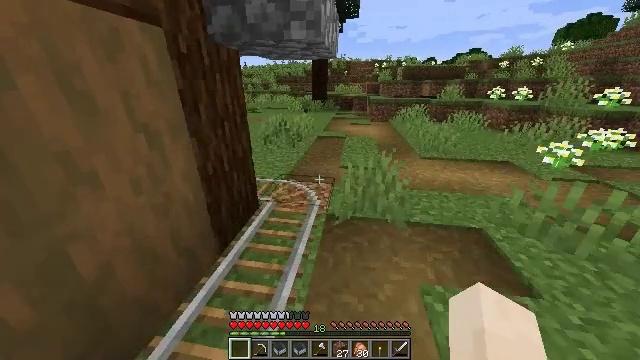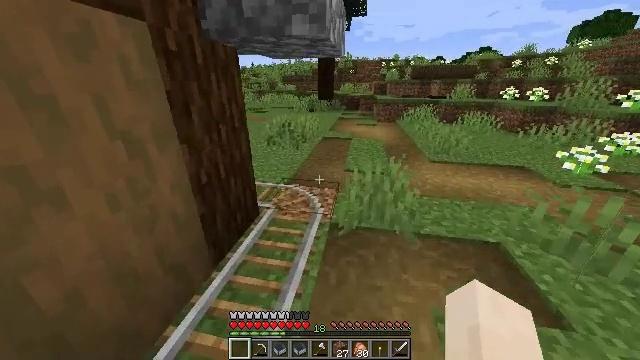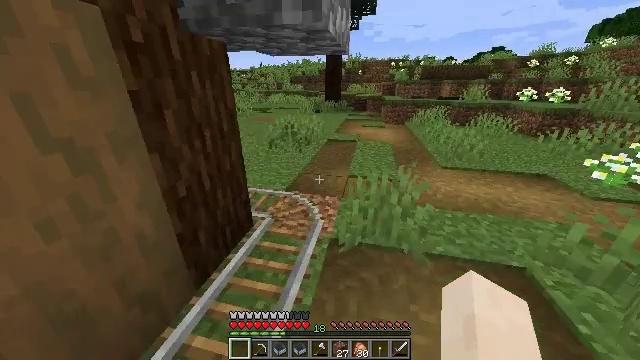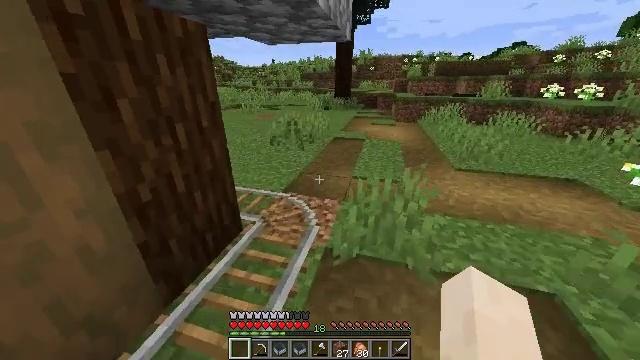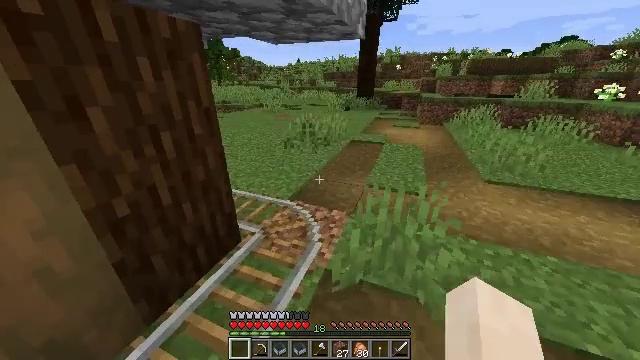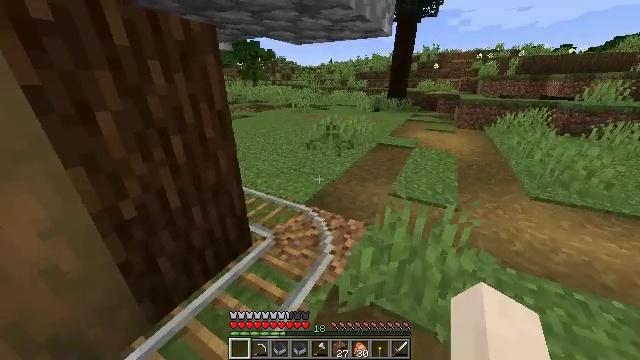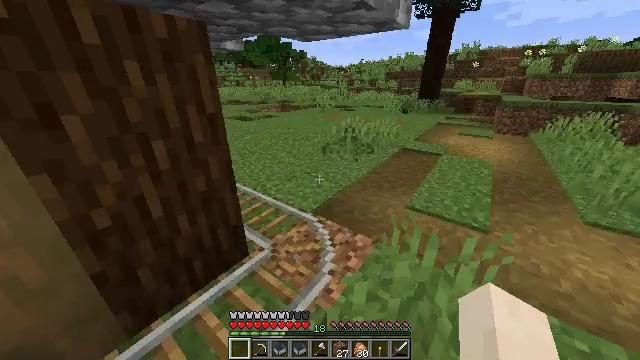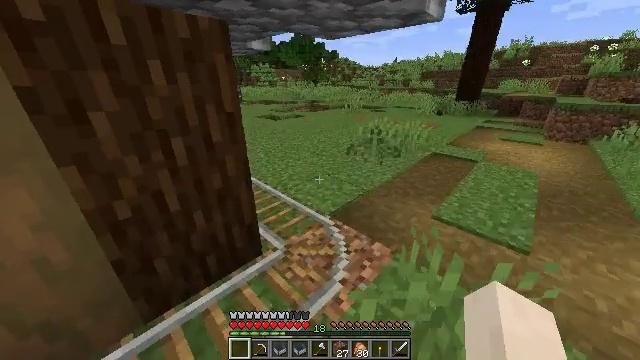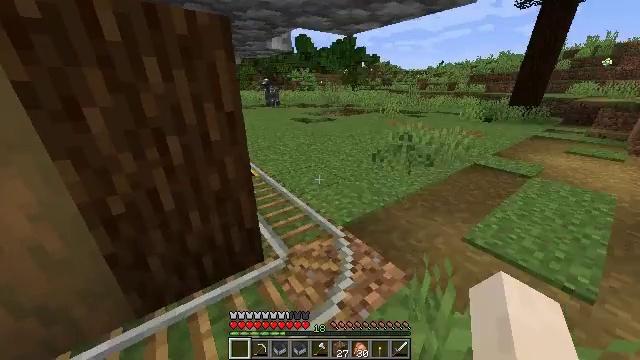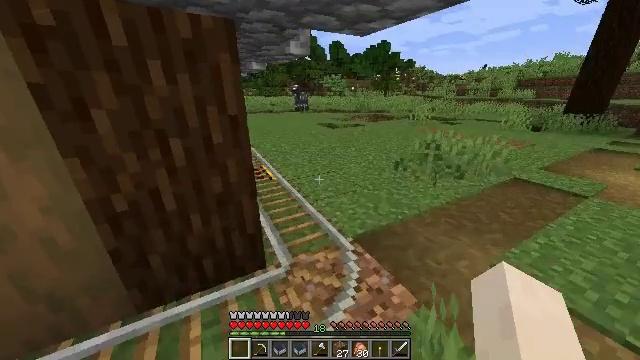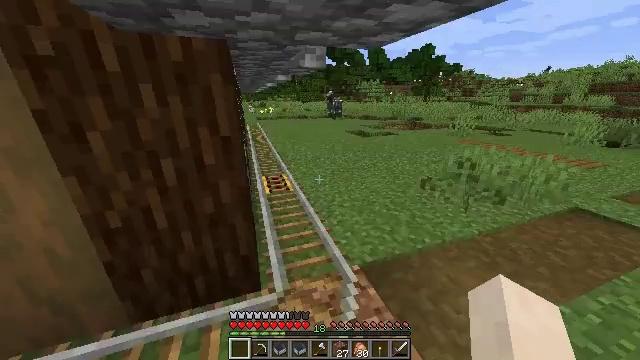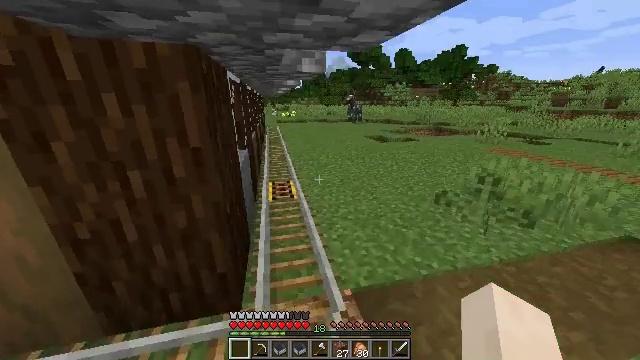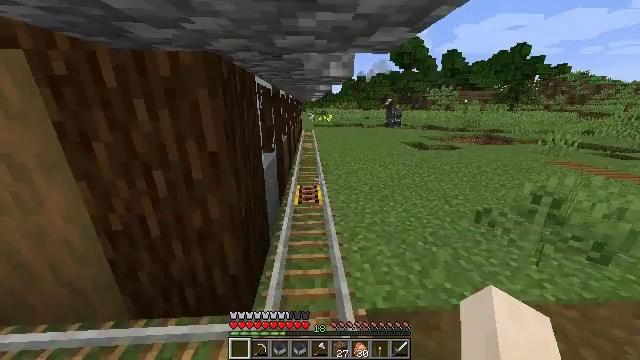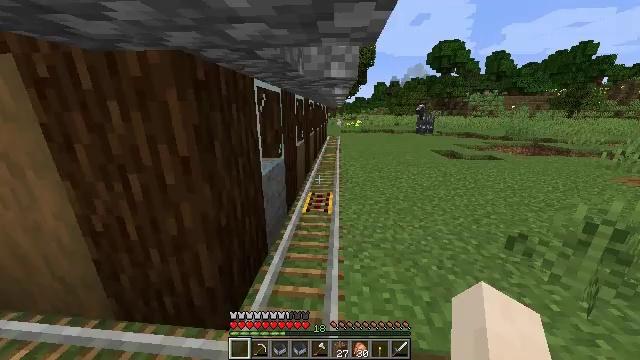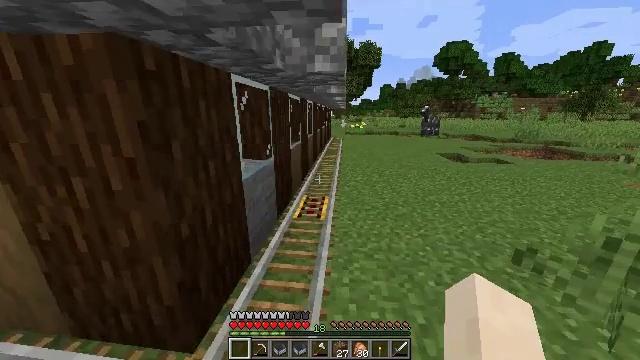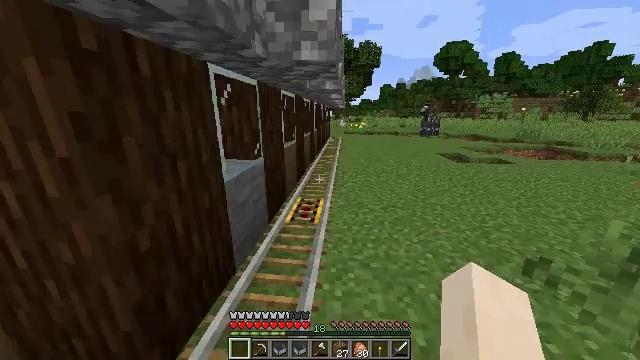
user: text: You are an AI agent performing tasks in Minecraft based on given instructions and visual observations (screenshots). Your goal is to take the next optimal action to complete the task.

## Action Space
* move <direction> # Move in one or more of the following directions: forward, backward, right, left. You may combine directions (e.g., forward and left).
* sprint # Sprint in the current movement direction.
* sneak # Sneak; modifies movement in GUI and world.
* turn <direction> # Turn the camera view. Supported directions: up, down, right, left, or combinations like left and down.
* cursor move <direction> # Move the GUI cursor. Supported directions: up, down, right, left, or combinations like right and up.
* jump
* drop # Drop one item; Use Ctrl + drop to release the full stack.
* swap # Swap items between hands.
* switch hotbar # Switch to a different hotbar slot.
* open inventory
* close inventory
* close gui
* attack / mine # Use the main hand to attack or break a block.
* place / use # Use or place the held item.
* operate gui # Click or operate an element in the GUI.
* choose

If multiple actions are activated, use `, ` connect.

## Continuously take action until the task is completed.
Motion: motion action
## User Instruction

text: Gather stripped spruce log from the tree.
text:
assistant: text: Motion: move forward, turn left
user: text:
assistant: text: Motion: move forward and move right, turn left
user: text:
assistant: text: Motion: move forward and move right, turn left
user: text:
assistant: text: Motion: move forward and move right, turn left
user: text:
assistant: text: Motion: move forward and move right, turn left
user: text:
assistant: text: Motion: move forward and move right, turn left
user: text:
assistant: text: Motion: move forward and move right, sprint, turn left
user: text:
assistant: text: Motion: move forward and move right, sprint, turn left
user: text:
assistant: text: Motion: move forward and move right, sprint, turn left and up
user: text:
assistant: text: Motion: move forward and move right, sprint, turn left and up
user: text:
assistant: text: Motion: move forward and move right, sprint, turn left
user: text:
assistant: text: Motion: move forward and move right, sprint, turn left and up
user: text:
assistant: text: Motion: move forward and move right, sprint, turn left and up
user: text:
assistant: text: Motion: move forward, sprint, turn left
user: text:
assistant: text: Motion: move forward
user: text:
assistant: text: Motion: move forward
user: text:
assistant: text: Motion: move forward
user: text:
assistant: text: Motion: move forward
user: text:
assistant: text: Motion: move forward
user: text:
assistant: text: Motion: move forward
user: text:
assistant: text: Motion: move forward, sprint
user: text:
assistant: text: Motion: move forward, sprint, turn right
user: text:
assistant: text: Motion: move forward, sprint, turn right
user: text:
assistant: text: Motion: move forward, sprint
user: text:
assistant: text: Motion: move forward, sprint, turn right
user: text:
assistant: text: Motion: move forward, turn right
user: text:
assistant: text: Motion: move forward
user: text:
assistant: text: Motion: move forward
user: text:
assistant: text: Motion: move forward
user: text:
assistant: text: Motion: move forward